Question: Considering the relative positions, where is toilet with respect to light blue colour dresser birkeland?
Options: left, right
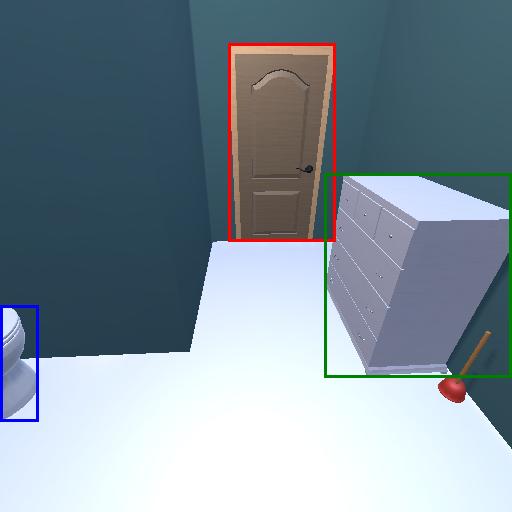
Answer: left